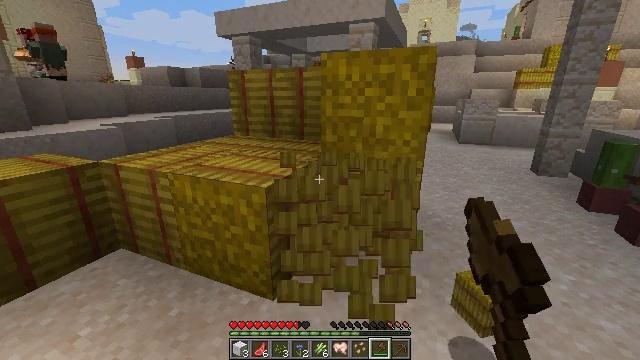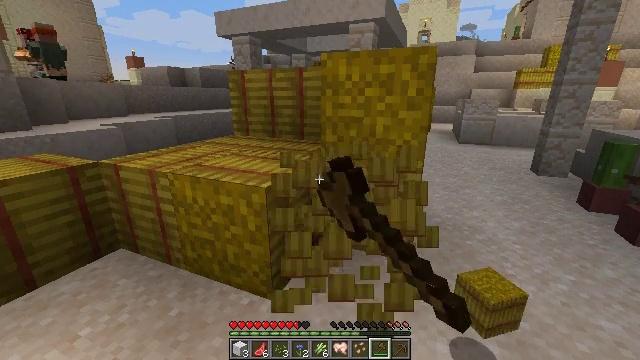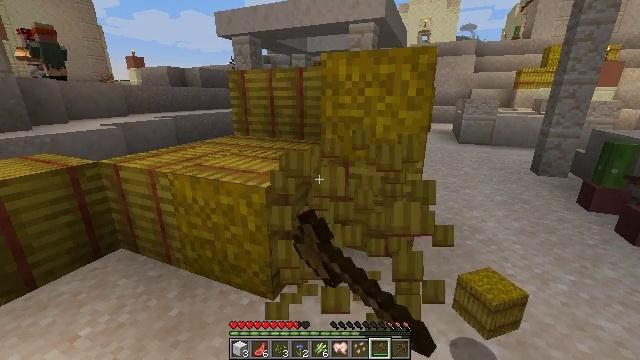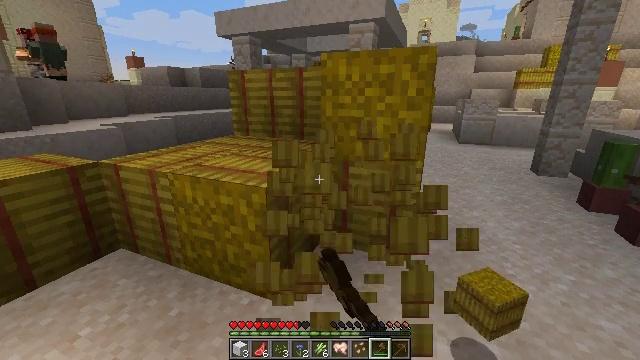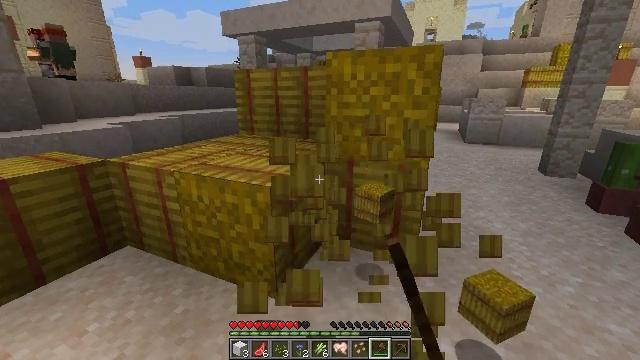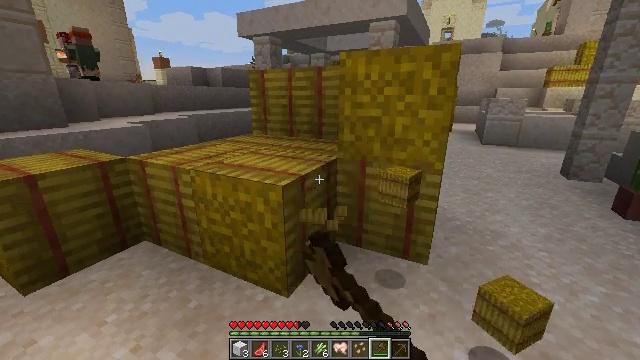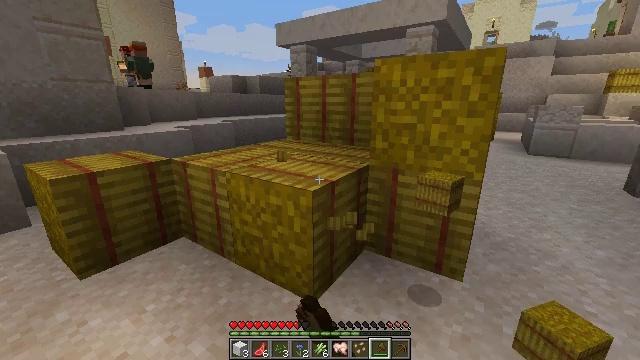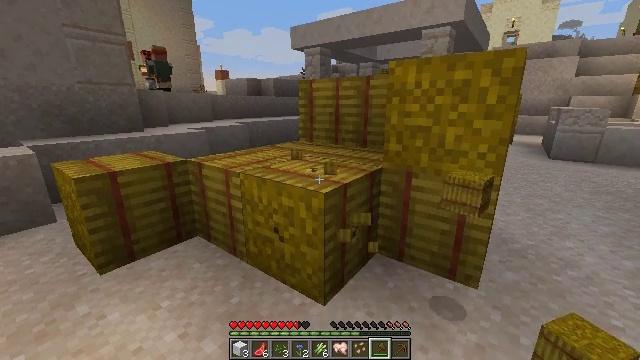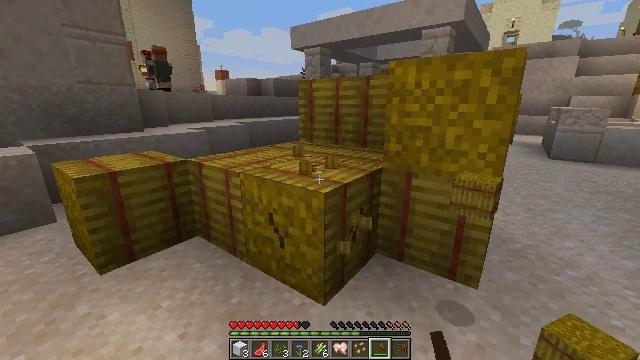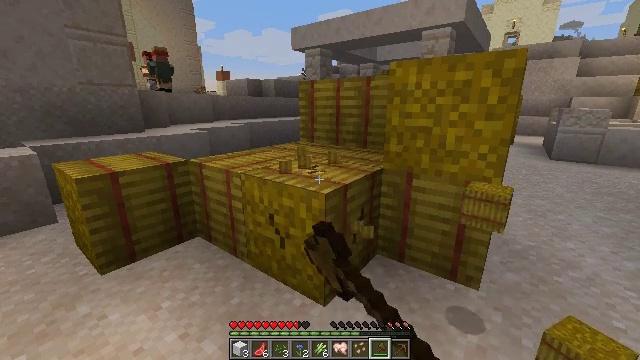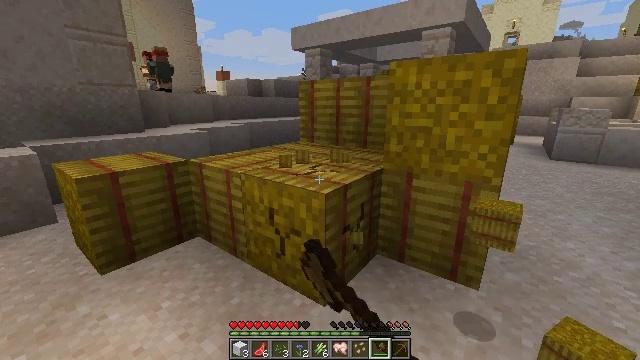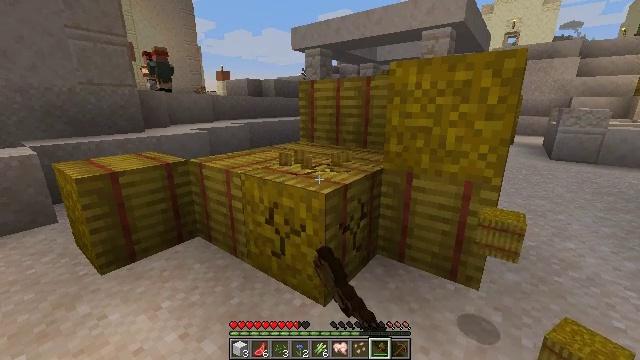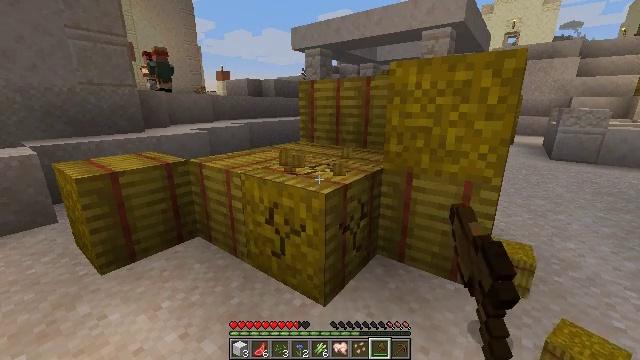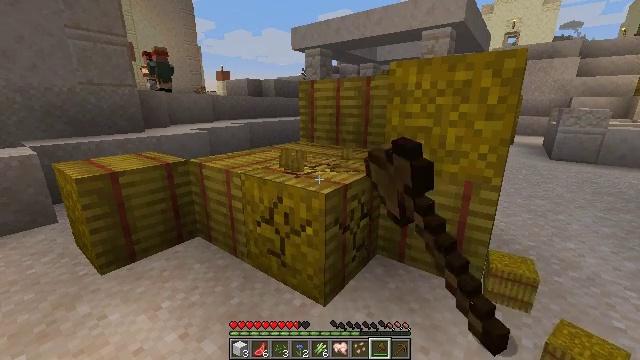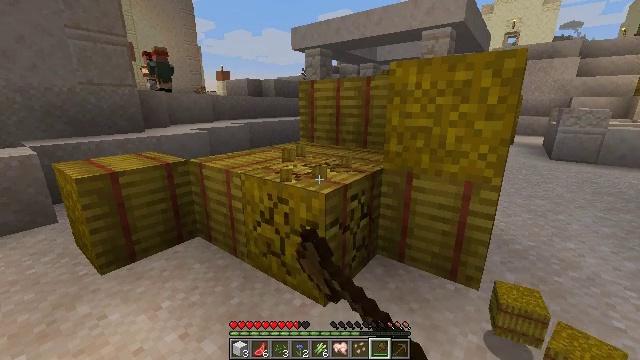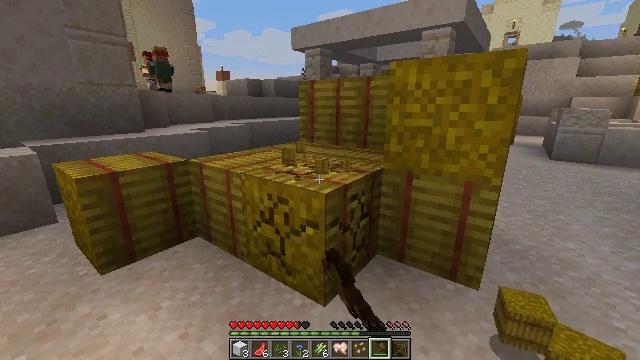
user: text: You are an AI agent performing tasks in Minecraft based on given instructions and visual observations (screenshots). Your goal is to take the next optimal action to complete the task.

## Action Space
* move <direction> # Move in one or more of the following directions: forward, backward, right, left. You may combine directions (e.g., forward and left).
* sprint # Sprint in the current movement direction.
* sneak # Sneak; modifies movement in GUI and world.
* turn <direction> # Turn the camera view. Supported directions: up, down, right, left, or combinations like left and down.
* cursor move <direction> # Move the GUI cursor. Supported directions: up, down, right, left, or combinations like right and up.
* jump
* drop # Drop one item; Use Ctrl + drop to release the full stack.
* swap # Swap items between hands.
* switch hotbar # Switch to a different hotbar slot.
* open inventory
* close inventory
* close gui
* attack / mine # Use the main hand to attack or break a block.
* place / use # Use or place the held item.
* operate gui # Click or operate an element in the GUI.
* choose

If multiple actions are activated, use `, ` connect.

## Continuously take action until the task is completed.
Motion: motion action
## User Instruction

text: Mine a hay block from the field.
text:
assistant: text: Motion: attack / mine
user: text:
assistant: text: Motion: attack / mine
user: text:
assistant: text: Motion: attack / mine
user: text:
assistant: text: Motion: turn left, attack / mine
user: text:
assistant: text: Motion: turn left, attack / mine
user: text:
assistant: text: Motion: turn left and up, attack / mine
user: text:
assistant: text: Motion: turn left, attack / mine
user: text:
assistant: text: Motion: attack / mine
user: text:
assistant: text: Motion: attack / mine
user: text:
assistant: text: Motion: attack / mine
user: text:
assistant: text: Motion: attack / mine
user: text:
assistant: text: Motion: attack / mine
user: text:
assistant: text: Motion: attack / mine
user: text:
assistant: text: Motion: attack / mine
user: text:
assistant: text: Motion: attack / mine
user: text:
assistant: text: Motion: attack / mine
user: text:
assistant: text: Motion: attack / mine
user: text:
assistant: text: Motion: attack / mine
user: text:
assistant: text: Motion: attack / mine
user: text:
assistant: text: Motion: attack / mine
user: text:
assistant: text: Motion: attack / mine
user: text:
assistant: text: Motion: attack / mine
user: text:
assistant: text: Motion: move forward, attack / mine
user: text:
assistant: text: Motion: move forward, turn left, attack / mine
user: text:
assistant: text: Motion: attack / mine